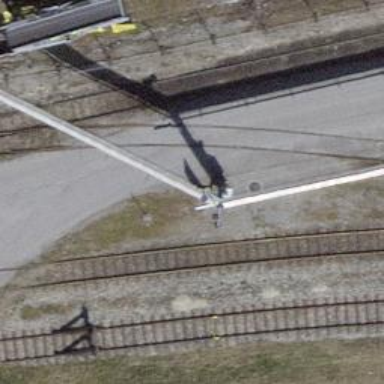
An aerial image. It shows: Railway level crossing.